Field crop: maize
Growth stage: 2
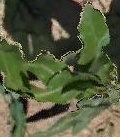
Species: maize